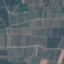
Land use / land cover: PermanentCrop